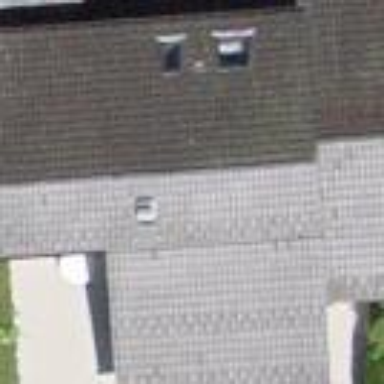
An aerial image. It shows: Residential building.